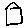
Label: house